Question: Is it possible to develop something like this in Android?:

Note that the length of any of the three text components is dynamic.
I pretend to receive a first String (that might be multilined) then an input field for the user, and finally, another String (can also be multilined). I want them all to seem like they belong to the same sentence.
I'm not asking for the full code, just some clues.
Thanks in advance.
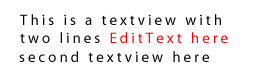
Answer: I finally achieve it by using FrameLayouts and with the help of this posts:
- <URL>